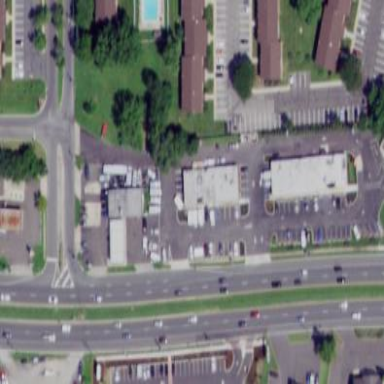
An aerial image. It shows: Retail area.